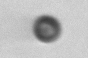
Label: bead